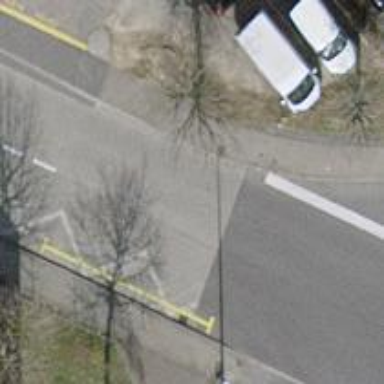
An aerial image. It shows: Public transport stop position.